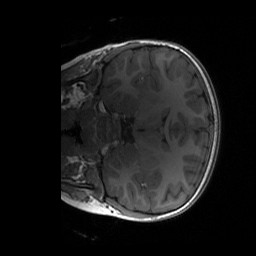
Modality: T1w
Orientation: coronal
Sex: female
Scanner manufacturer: siemens
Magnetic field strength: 3 T
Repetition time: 1.9 s
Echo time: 0.00243 s